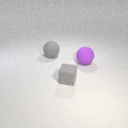
small gray rubber cube in front of large gray rubber sphere